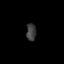
Tissue: lung
Cell type: Epithelial cells
Senescence score: 0.2326
Nuclear area (px): 165
Mean DAPI intensity: 60.782